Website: macys
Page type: customer-info-address
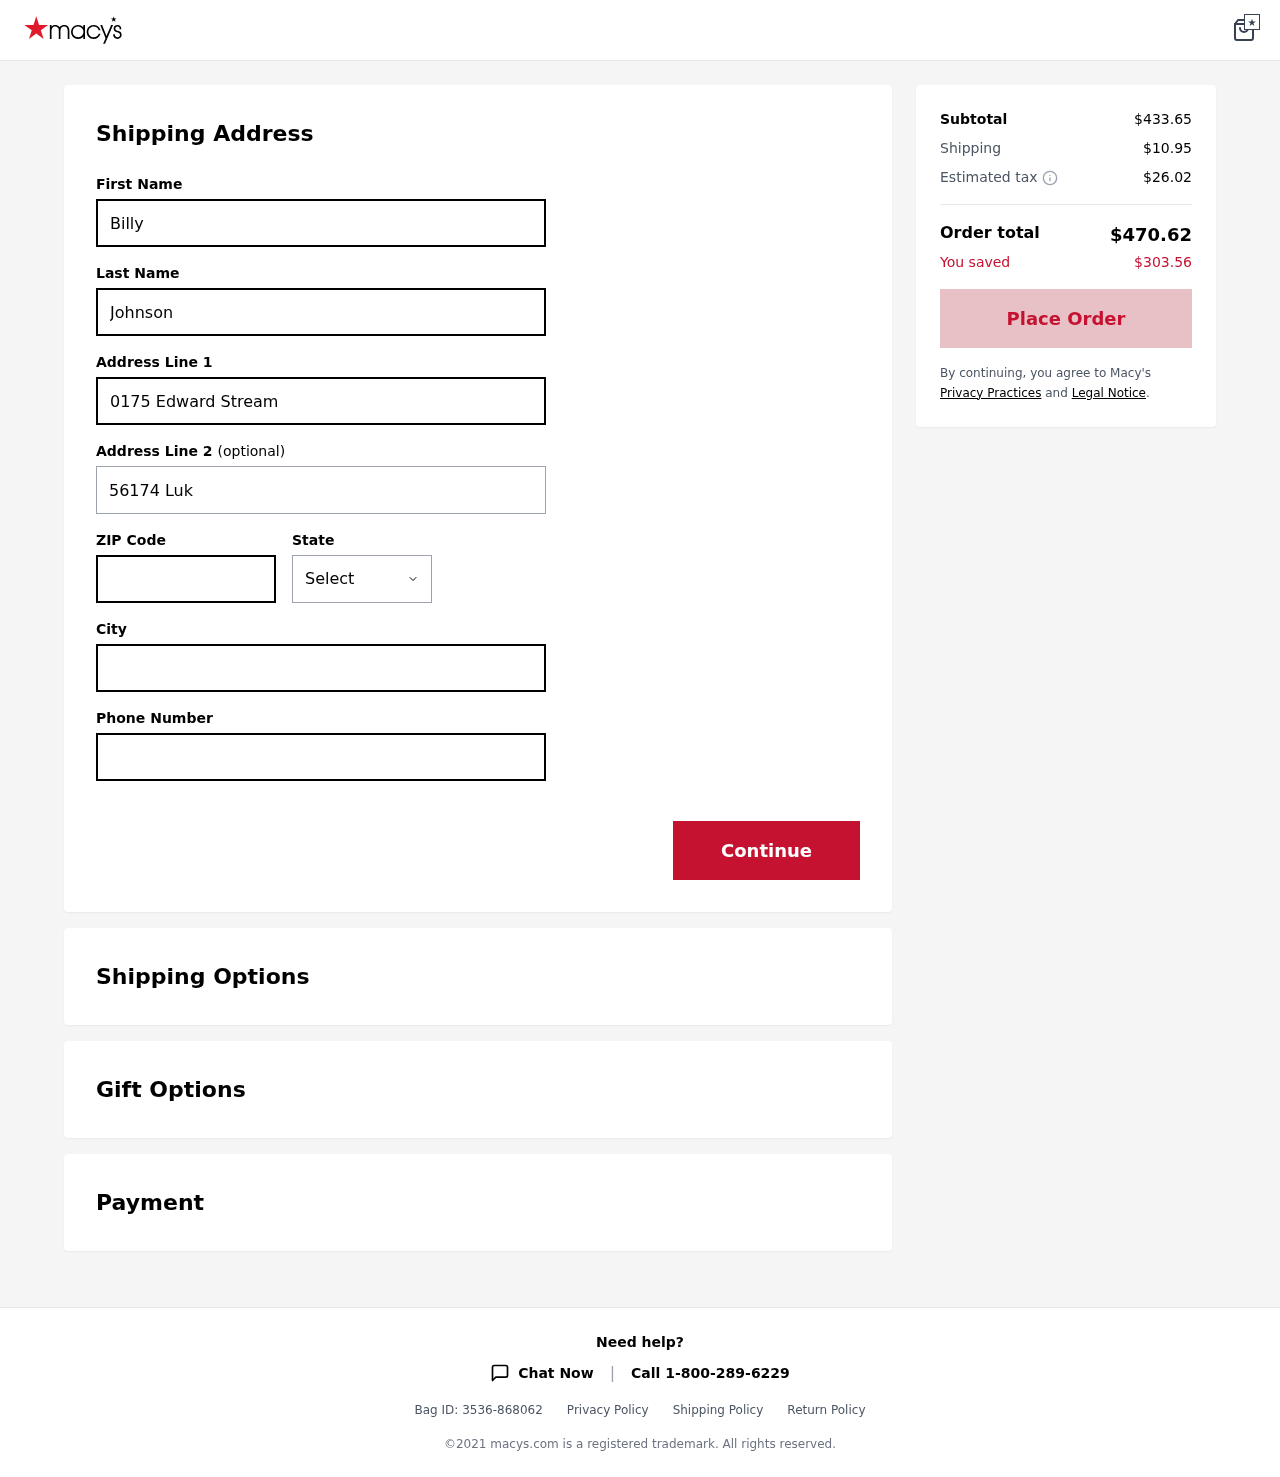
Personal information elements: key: PII_CITY
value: Haleyton
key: PII_FIRSTNAME
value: Billy
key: PII_LASTNAME
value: Johnson
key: PII_PHONE
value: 6053610446
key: PII_POSTCODE
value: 30377
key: PII_STATE
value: Louisiana
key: PII_STREET
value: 0175 Edward Stream
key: PII_STREET2
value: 56174 Luke Garden Apt. 887
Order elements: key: ORDER_SUBTOTAL
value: $433.65
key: ORDER_SHIPPING_COST
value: $10.95
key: ORDER_TAX
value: $26.02
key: ORDER_TOTAL
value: $470.62
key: ORDER_SAVINGS
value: $303.56